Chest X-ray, PA view. Patient: 38 years old, sex M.
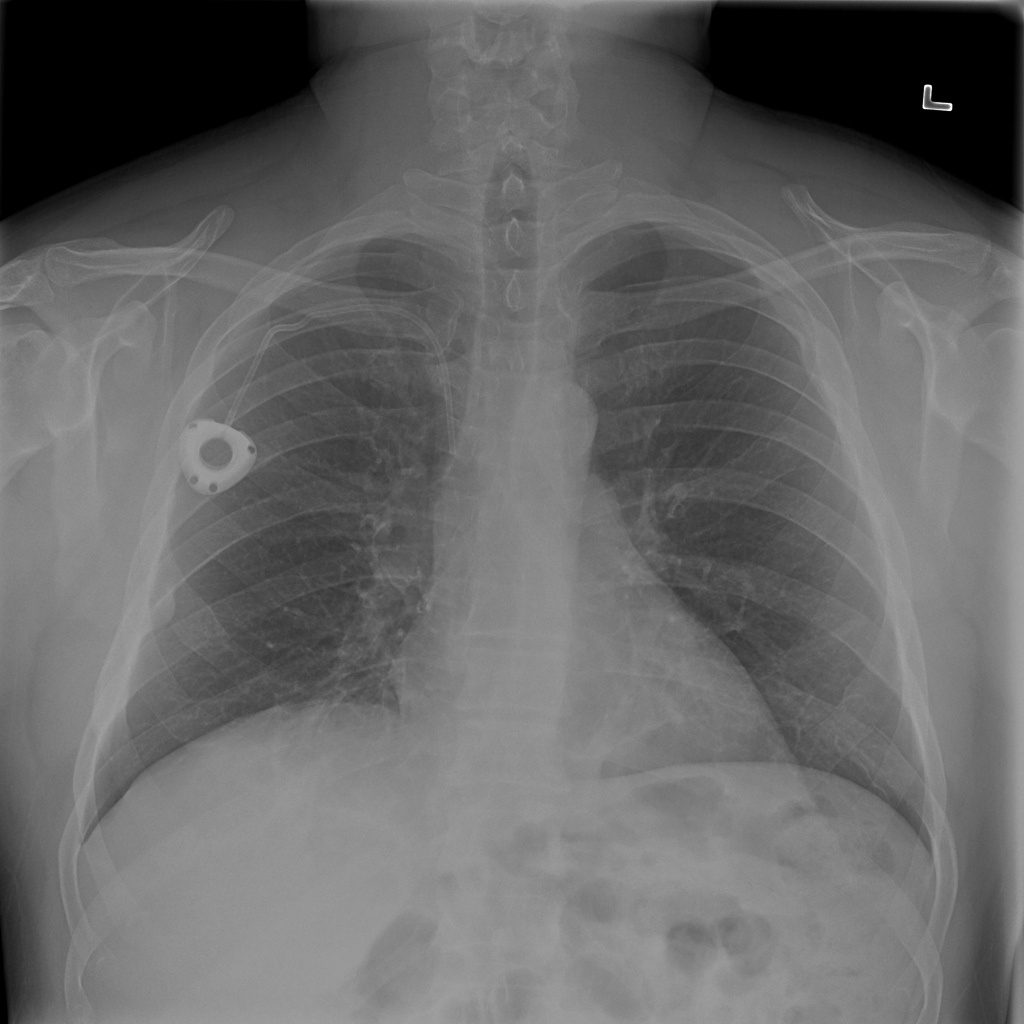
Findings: No Finding